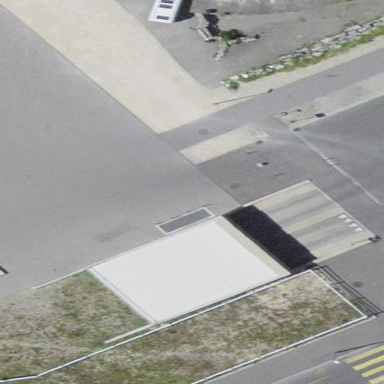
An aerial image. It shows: Parking building.